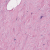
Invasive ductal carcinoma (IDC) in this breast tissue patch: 1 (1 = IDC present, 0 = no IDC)